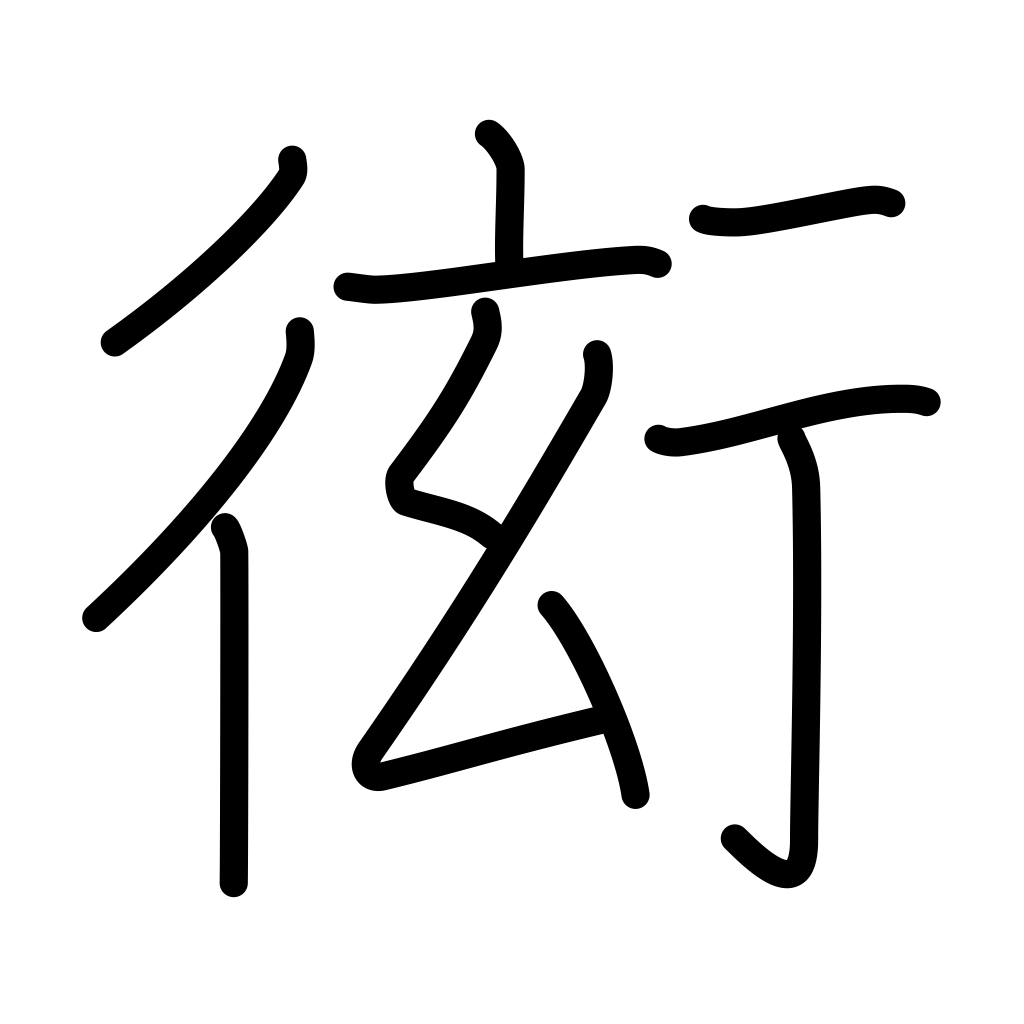
Meaning: show off, display, pretend